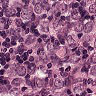
Metastatic tissue present: yes